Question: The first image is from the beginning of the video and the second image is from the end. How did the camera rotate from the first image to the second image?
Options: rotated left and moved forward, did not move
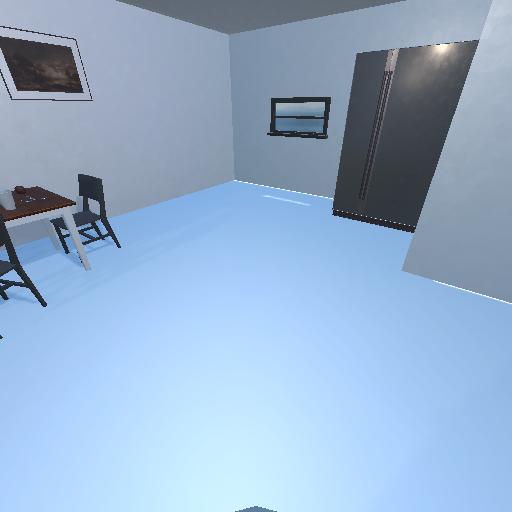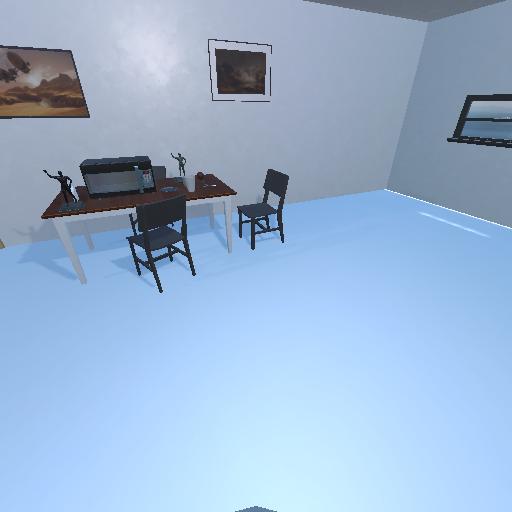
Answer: rotated left and moved forward